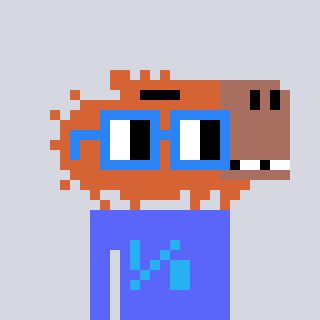
a pixel art character with square blue glasses, a capybara-shaped head and a purple-colored body on a cool background